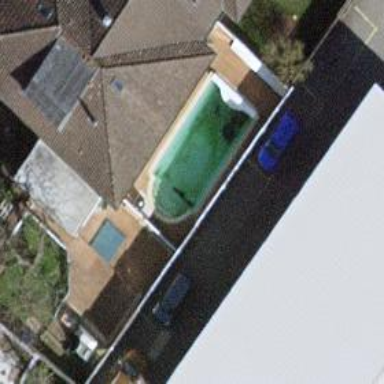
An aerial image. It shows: Outdoor swimming pool on leisure land.